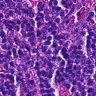
Metastatic tissue present: no